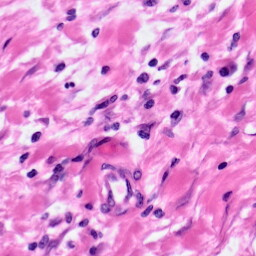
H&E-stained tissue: Pancreatic